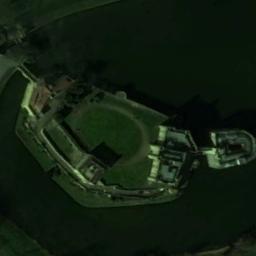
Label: palace